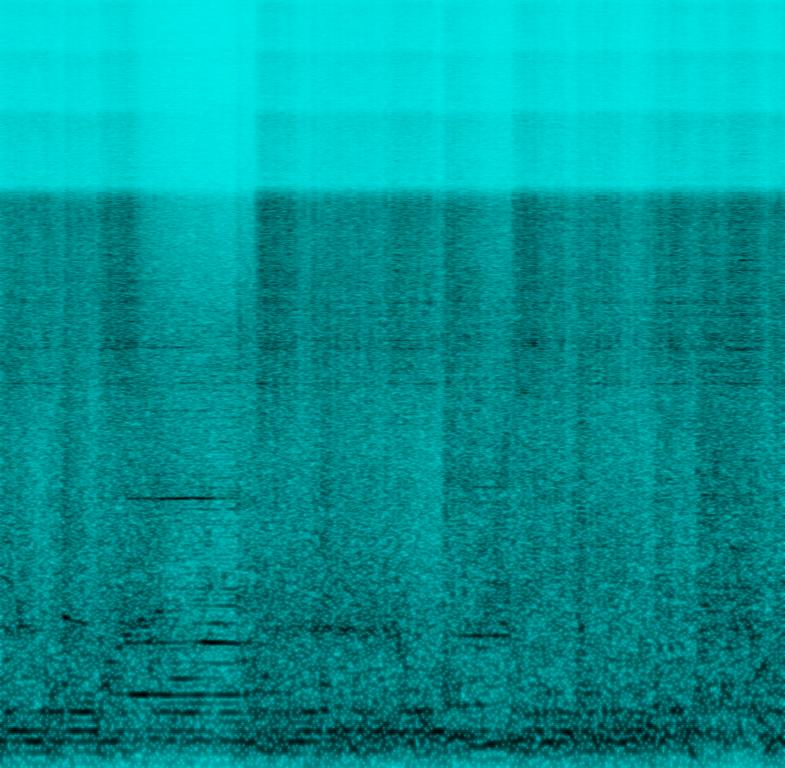
This low quality audio features too much noise. The instruments are not audible due to the noise.